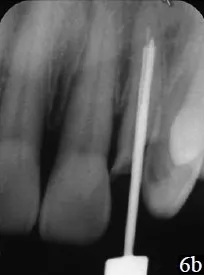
Extractor with plunger sleeving, and ,gripping the fragment.
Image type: radiology (x_ray)